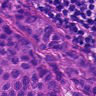
Metastatic tissue present: yes